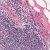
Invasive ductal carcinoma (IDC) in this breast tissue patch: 0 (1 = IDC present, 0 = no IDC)